Field crop: maize
Growth stage: 2
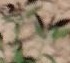
Species: atriplex